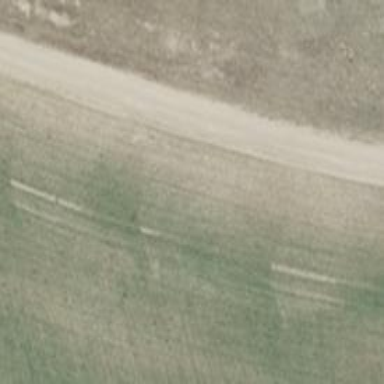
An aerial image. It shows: Dirt service road.